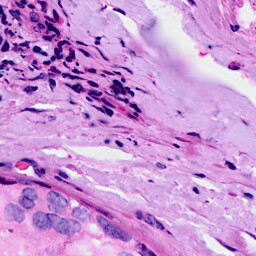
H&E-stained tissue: Breast